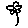
Label: flower